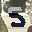
Label: 5